Question: I am having some trouble updating my 'secondViewController' view in Xcode using Swift 5. I want my app to add two numbers together and show the result in the second ViewController. Although it works the first time, if I return to my previous view and change the numbers, the view does not update.
I tried using 'viewWillAppear', 'viewWillDisappear', amongst others, including 'NSNotificationCenter' 'addObserve', but I have had no luck whatsoever.
Do you have any recommendations? Am I missing something?
Please see below for the code and a screenshot of my ViewControllers:
'''
//
// ViewController.swift
//
import UIKit
var result = ""
var resultFinal = Float(result)
let finalResult = resultFinal!
class ViewController: UIViewController {
@IBOutlet weak var firstNumber: UITextField!
@IBOutlet weak var secondNumber: UITextField!
override func viewDidLoad() {
super.viewDidLoad()
// Do any additional setup after loading the view.
}
func getResult()-> Float{
guard let fNumber = firstNumber.text else {
return 0
}
let firstFloat = Float(fNumber)
guard let sNumber = secondNumber.text else {
return 0
}
let secondFloat = Float(sNumber)
let sumNumber: Float = firstFloat! + secondFloat!
return sumNumber
}
@IBAction func submitSum(_ sender: Any) {
resultFinal = getResult()
print(resultFinal!)
}
}
//
// secondViewController.swift
//
import UIKit
class secondViewController: UIViewController {
@IBOutlet weak var test: UITextField!
override func viewDidLoad() {
super.viewDidLoad()
self.test.text!=""
// Do any additional setup after loading the view.
}
override func viewWillAppear(_ animated: Bool) {
test.text = String(finalResult)
}
}
'''
Screenshot:

Thanks.
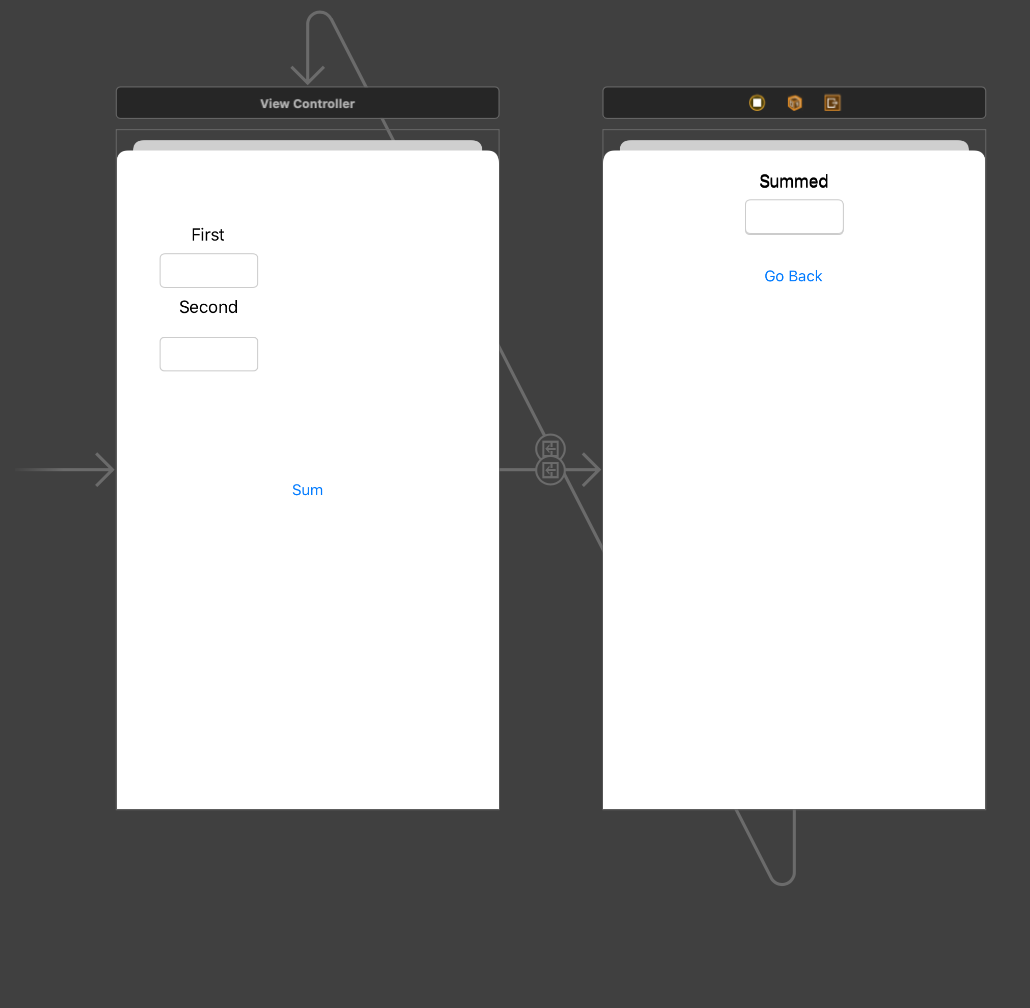
Answer: Your problem is with the global variables. It seems from your code that you expect these three to reevaluate every time one of them changes:
'''
var result = ""
var resultFinal = Float(result)
let finalResult = resultFinal!
'''
For example, if you set 'resultFinal = 4', then 'finalResult' will equal '4'. However, those variables only evaluate once--the first time. You can simplify your use of these variables significantly. Replace these three with:
'''
var result: Float?
'''
Then, in 'ViewController':
'''
class ViewController: UIViewController {
@IBOutlet weak var firstNumber: UITextField!
@IBOutlet weak var secondNumber: UITextField!
func getResult() -> Float {
guard let number1 = Float(firstNumber.text ?? "0") ?? 0
guard let number2 = Float(secondNumber.text ?? "0") ?? 0
return number1 + number2
}
@IBAction func submitSum(_ sender: Any) {
result = getResult()
}
}
'''
I simplified 'getResult' and made it treat empty fields as 0.
In 'SecondViewController':
'''
class SecondViewController: UIViewController {
@IBOutlet weak var test: UITextField!
override func viewWillAppear(_ animated: Bool) {
test.text = String(result ?? 0)
}
}
'''
'self.test.text!=""' doesn't really do anything, so I removed it.